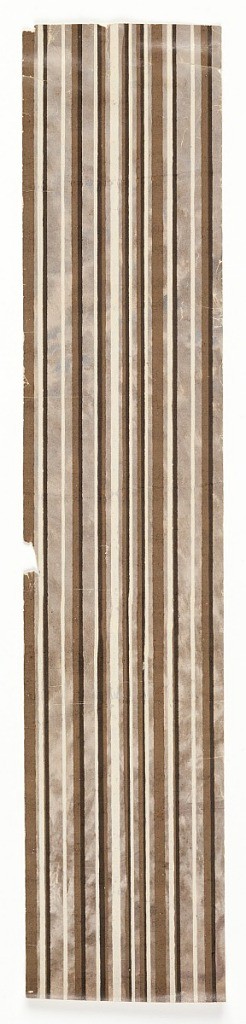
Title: Border
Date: ca. 1850
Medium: Block-printed
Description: Brown, black and white thin parallel strips decorate a marbled ground. Glossy ground. May be simulating architectural molding.